Question: I'm working on a modified wordpress loop where in it has an if and else condition inside. The code is down below.
What I'm trying to do is add a container that will hold every post that meets the condition. This will group each condition.
<URL>
'''
<div class="container">
<?php if (have_posts()) : ?>
<?php
$i = 1;
while (have_posts()) {
the_post();
// Add a DIV CONTAINER that holds the FIRST CONDITION
if ($i <= 3) {
the_title();
the_content();
// Add a DIV CONTAINER that holds the FIRST CONDITION
// Add a DIV CONTAINER that holds the SECOND CONDITION
} elseif ($i <= 9) {
the_title();
the_permalink();
// Add a DIV CONTAINER that holds the SECOND CONDITION
// Add a DIV CONTAINER that holds the THIRD CONDITION
} elseif ($i <= 13) {
the_title();
the_permalink();
// Add a DIV CONTAINER that holds the THIRD CONDITION
// Add a DIV CONTAINER that holds the FOURTH CONDITION
} elseif ($i <= 15) {
the_title();
// Add a DIV CONTAINER that holds the FOURTH CONDITION
// Add a DIV CONTAINER that holds the FIFTH CONDITION
} else {
the_title();
// Add a DIV CONTAINER that holds the FIFTH CONDITION
}
$i++;
}
?>
<?php else : ?>
<h2>No Posts Found</h2>
<?php endif; ?>
</div>
'''
If I add an 'echo '<div class="FirstCondition">';'where my comments are, this is what happens.

It only repeats the div container that I added. What I need is to add a simple DIV Container that HOLDS all posts that meet the criteria.
The final output would be like this:
'''
<div class="FirstCondition">
Wordpress Published Post that meets the criteria for the First Condition
Wordpress Published Post that meets the criteria for the First Condition
Wordpress Published Post that meets the criteria for the First Condition
Wordpress Published Post that meets the criteria for the First Condition
</div>
<div class="SecondCondition">
Wordpress Published Post that meets the criteria for the Second Condition
Wordpress Published Post that meets the criteria for the Second Condition
Wordpress Published Post that meets the criteria for the Second Condition
Wordpress Published Post that meets the criteria for the Second Condition
</div>
<div class="ThirdCondition">
Wordpress Published Post that meets the criteria for the Third Condition
Wordpress Published Post that meets the criteria for the Third Condition
Wordpress Published Post that meets the criteria for the Third Condition
Wordpress Published Post that meets the criteria for the Third Condition
</div>
<div class="FourthCondition">
Wordpress Published Post that meets the criteria for the Fourth Condition
Wordpress Published Post that meets the criteria for the Fourth Condition
Wordpress Published Post that meets the criteria for the Fourth Condition
Wordpress Published Post that meets the criteria for the Fourth Condition
</div>
<div class="FifthCondition">
Wordpress Published Post that meets the criteria for the Fifth Condition
Wordpress Published Post that meets the criteria for the Fifth Condition
Wordpress Published Post that meets the criteria for the Fifth Condition
Wordpress Published Post that meets the criteria for the Fifth Condition
</div>
'''
Is this possible? how? please help.
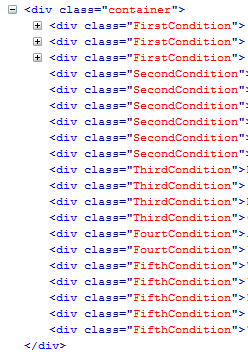
Answer: Please try the following:
## Step 1: The loop
'''
$i=0;
$items = array();
if ( have_posts() ) :
while ( have_posts() ) : the_post();
switch( ++$i )
{
case ( $i <= 3 ):
$items['firstcondition'][] = get_mypart( 'part');
break;
case ( $i <= 9 ):
$items['secondcondition'][] = get_mypart( 'part');
break;
case ( $i <= 13 ):
$items['thirdcondition'][] = get_mypart( 'part');
break;
case ( $i <= 15 ):
$items['fourthcondition'][] = get_mypart( 'part');
break;
default:
$items['fifthcondition'][] = get_mypart( 'part');
}
endwhile;
endif;
'''
## Step 2: The output
To output the parts we can use:
'''
foreach( $items as $key => $item )
{
printf( '<div class="%s">%s</div>', $key, join( ' ', $item ) );
}
'''
## Step 3: Our custom function
We define our custom function to return the corresponding template:
'''
function get_mypart( $part )
{
ob_start();
get_template_part( 'content', sanitize_file_name( $part ) );
return ob_get_clean();
}
'''
or using the great idea of this answer <URL>:
'''
function get_mypart( $part )
{
return file_get_contents( locate_template( "content-" . sanitize_file_name( $part ) ) );
}
'''
We should also consider wrapping our loop with:
'''
if( function_exists( 'get_mypart' ) ){...}
'''
to make sure our function exists before we try to use it in the loop.
Also do a similar check when we define the function, just to make sure it doesn't exists.
## Step 4: The template part(s)
We create the file 'content-part.php' in the current theme directory:
'''
<?php
/**
* Content Part
* @file content-part.php
*/
?>
<article id="post-<?php the_ID(); ?>" <?php post_class(); ?>>
<h1 class="entry-title"><?php the_title(); ?></h1>
<div class="entry-content">
<?php the_content(); ?>
</div>
</article>
'''
If you want different templates corresponding to each condition you can just create the files:
'''
content-part1.php
content-part2.php
content-part3.php
content-part4.php
content-part5.php
'''
and modify the 'get_mypart( 'part' )' to 'get_mypart( 'part1' )' etc.
## Step 5:
Have a cup of coffee and enjoy life ;-)

ps: <URL>.
--Hope this helps.